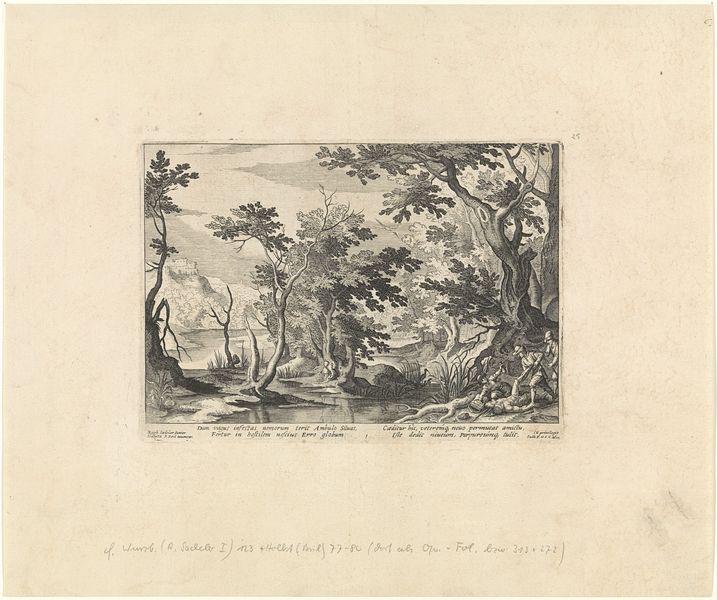
Titel: Landschap met de beroving van de barmhartige Samaritaan
Künstler: Raphaël (II) Sadeler
Standort: Amsterdam
Institution: Rijksmuseum
Schlagwörter: men, soldiers, white, black, grey, painting, print, reflection, cloud, clouds, man, sky, tree, hills, lake, landscape, mountains, water, trees, death, autumn, forest, river, drawing, army, bird, sketch, dead, wind, leaves, pencil, marsh, branch, sepia, shades, knights, trunks, author, penci, sephia, litograph, search, ibis, marshbird